Field crop: maize
Growth stage: 2
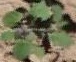
Species: chenopodium